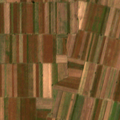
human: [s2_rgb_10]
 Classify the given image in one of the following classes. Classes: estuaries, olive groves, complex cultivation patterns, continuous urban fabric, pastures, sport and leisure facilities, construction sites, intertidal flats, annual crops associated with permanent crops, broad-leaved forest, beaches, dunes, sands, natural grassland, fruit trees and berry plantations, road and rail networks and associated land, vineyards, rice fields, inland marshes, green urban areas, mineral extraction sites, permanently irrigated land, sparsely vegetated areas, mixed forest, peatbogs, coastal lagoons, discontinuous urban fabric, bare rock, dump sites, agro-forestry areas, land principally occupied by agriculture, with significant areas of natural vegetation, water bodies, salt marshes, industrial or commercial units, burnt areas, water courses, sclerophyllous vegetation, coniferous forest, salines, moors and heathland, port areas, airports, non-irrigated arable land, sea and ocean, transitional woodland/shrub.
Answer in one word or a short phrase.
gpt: non-irrigated arable land